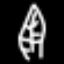
Label: leaf